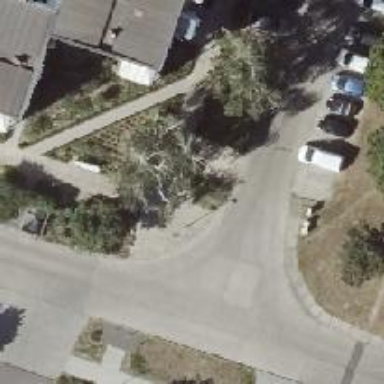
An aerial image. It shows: Residential road with concrete surface.